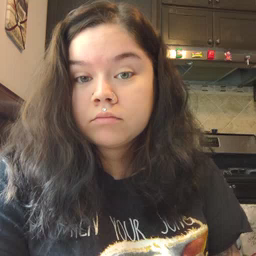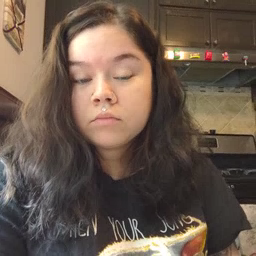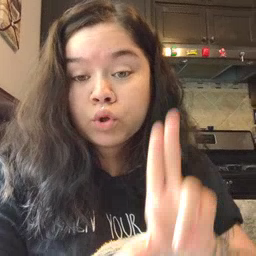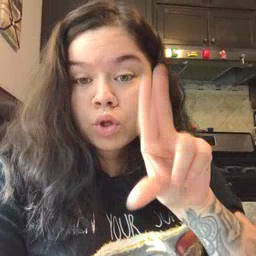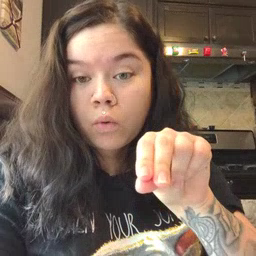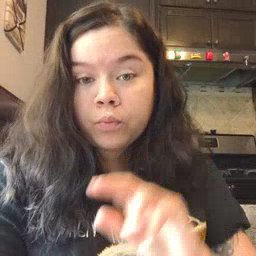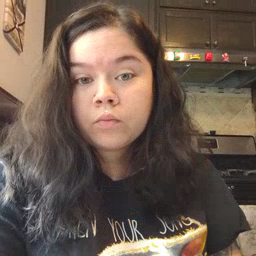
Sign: no